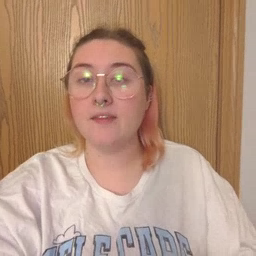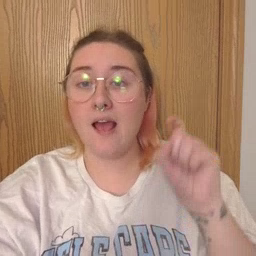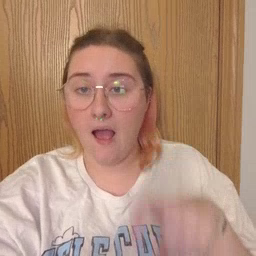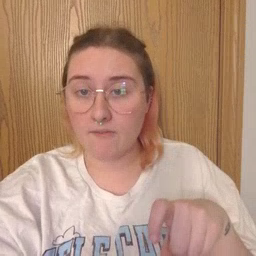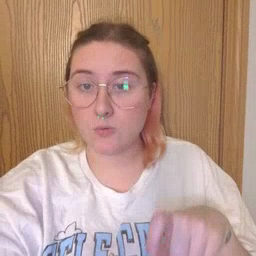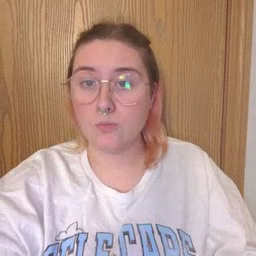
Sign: haveto